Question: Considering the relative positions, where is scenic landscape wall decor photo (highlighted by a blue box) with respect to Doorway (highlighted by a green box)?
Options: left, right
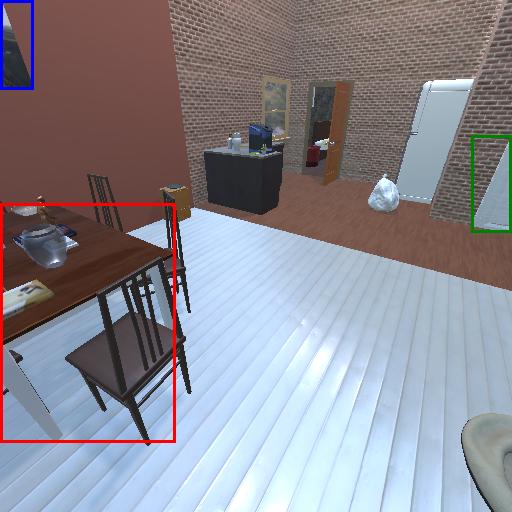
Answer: left